Question: I am using UIActionSheet to choose options. The same code work fine in iOS 7 but the problem arise in iOS 8.
'''
actionSheet = [[UIActionSheet alloc] initWithTitle:@"Choose an option" delegate:self cancelButtonTitle:@"Cancel" destructiveButtonTitle:Nil otherButtonTitles:@"Option1", @"Option2", @"Option2", nil];
'''
On a IBAction I am using the below code to show action sheet.
'''
[actionSheet showInView:[self view]];
'''
It's work fine for the first time. But in second time the app got crashed due to EXE_BAD_ACCESS

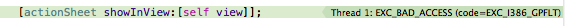
Answer: Inspiring from '@TonyMkenu''s comment I do below and it's work.
On completion of dismissViewControllerAnimated I released the action sheet.
'''
[self dismissViewControllerAnimated:YES completion:^{
actionSheet =nil;
}];
'''
And before calling I allocated the action sheet every time.
'''
if(! actionSheet)
actionSheet = [[UIActionSheet alloc] initWithTitle:@"Choose an option" delegate:self cancelButtonTitle:@"Cancel" destructiveButtonTitle:Nil otherButtonTitles:@"Option1", @"Option2", @"Option2", nil];
[actionSheet showInView:[self view]];
'''